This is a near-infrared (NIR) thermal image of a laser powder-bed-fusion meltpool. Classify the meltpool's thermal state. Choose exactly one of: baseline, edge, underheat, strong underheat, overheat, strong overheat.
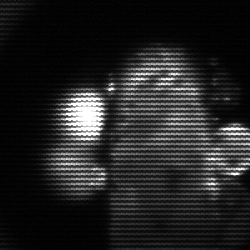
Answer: strong underheat